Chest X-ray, AP view. Patient: 8 years old, sex M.
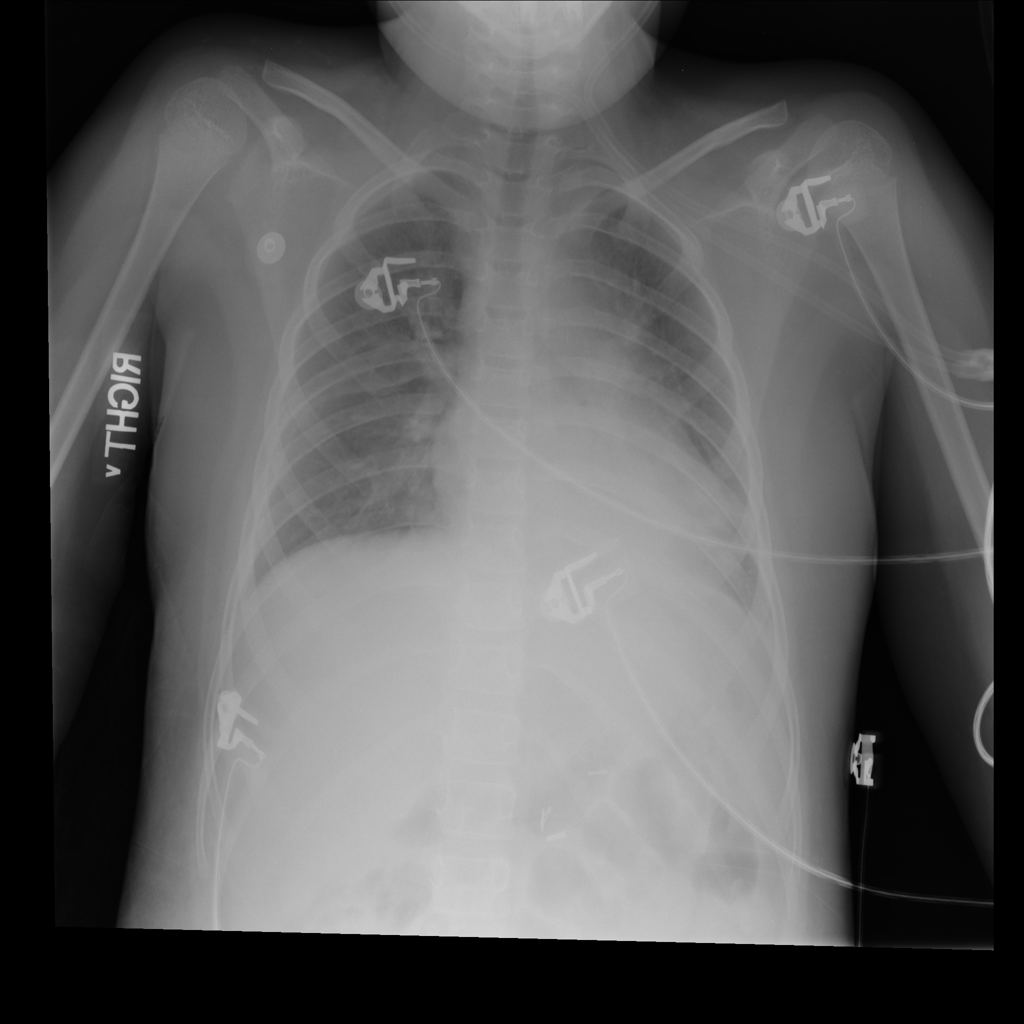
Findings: Atelectasis, Consolidation